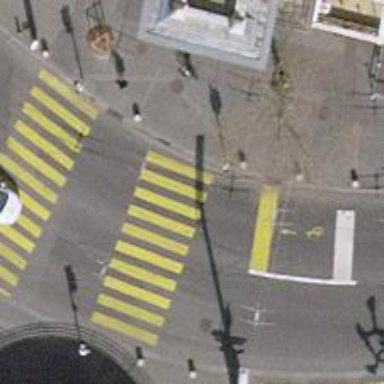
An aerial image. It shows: Road crossing with traffic signals and zebra markings.